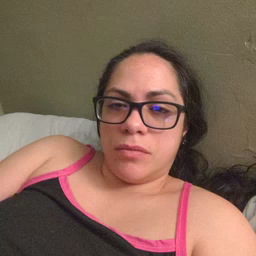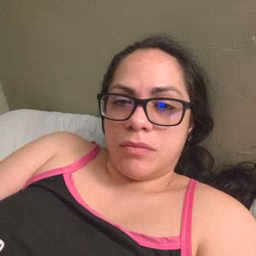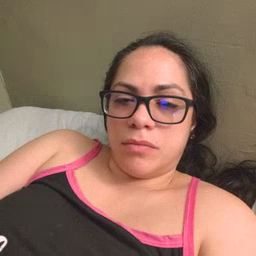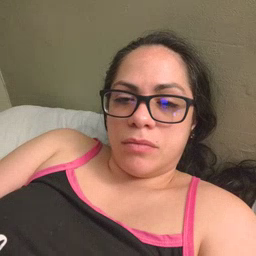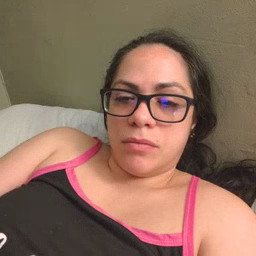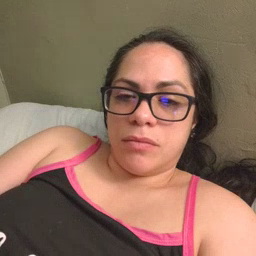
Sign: smile